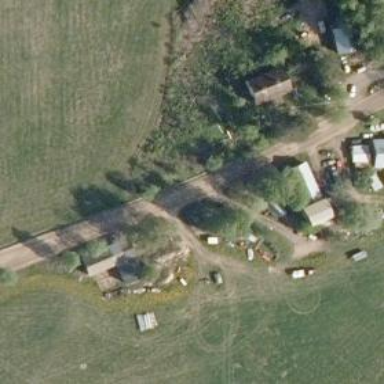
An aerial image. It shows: Farmyard area.